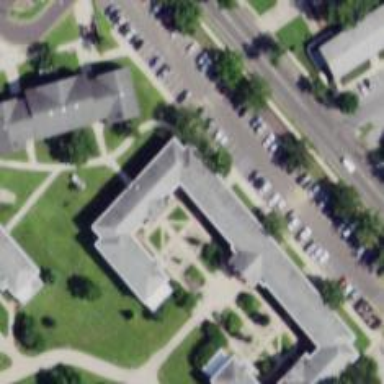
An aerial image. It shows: University building. It belongs to university.